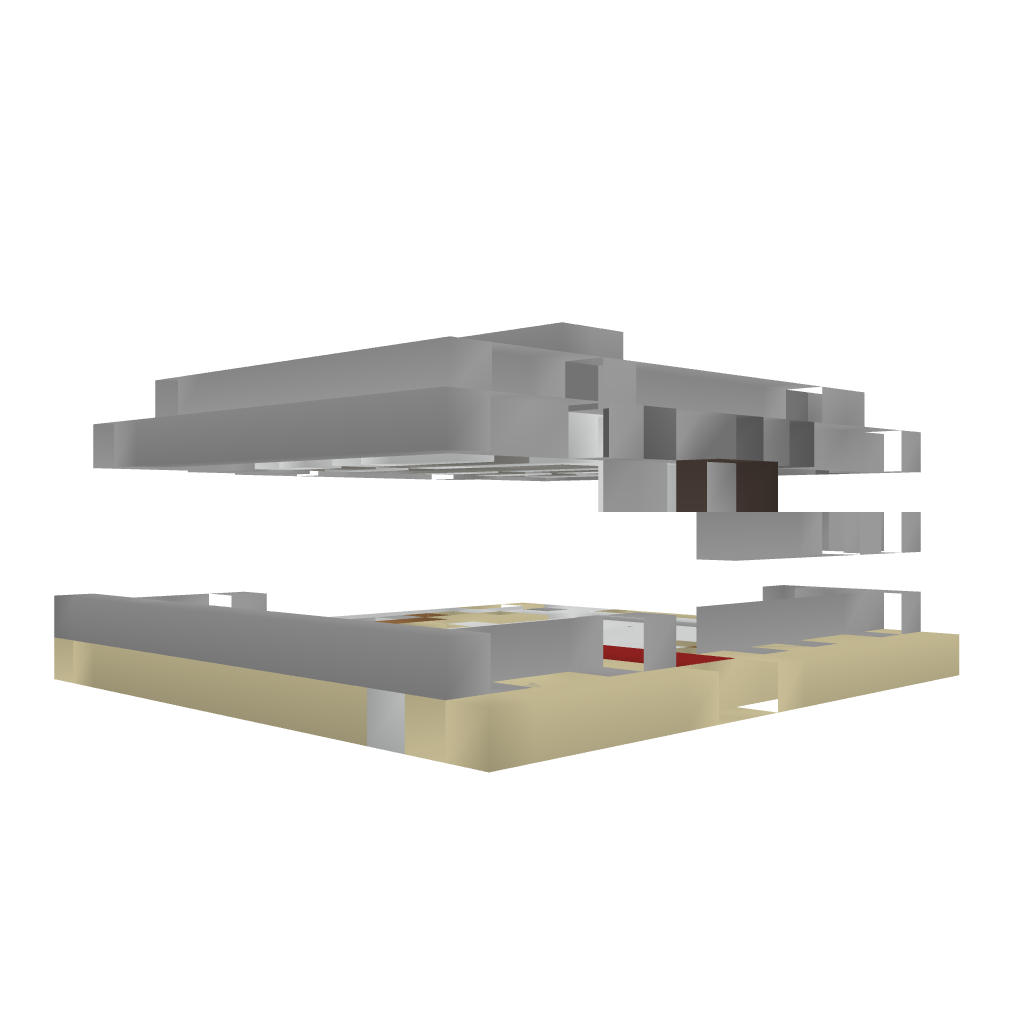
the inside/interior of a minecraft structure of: Small Library